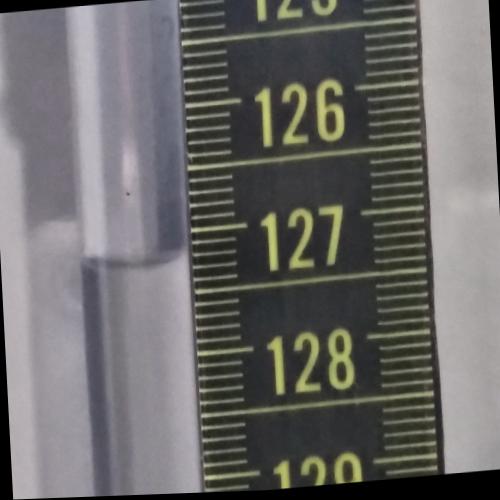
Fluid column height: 127.2 cm